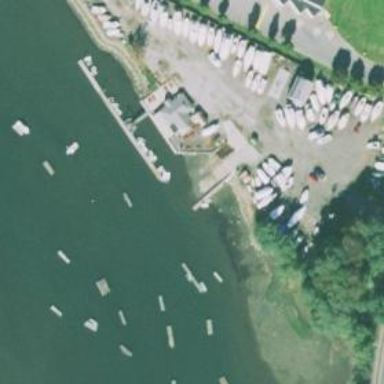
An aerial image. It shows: Slipway on leisure land.